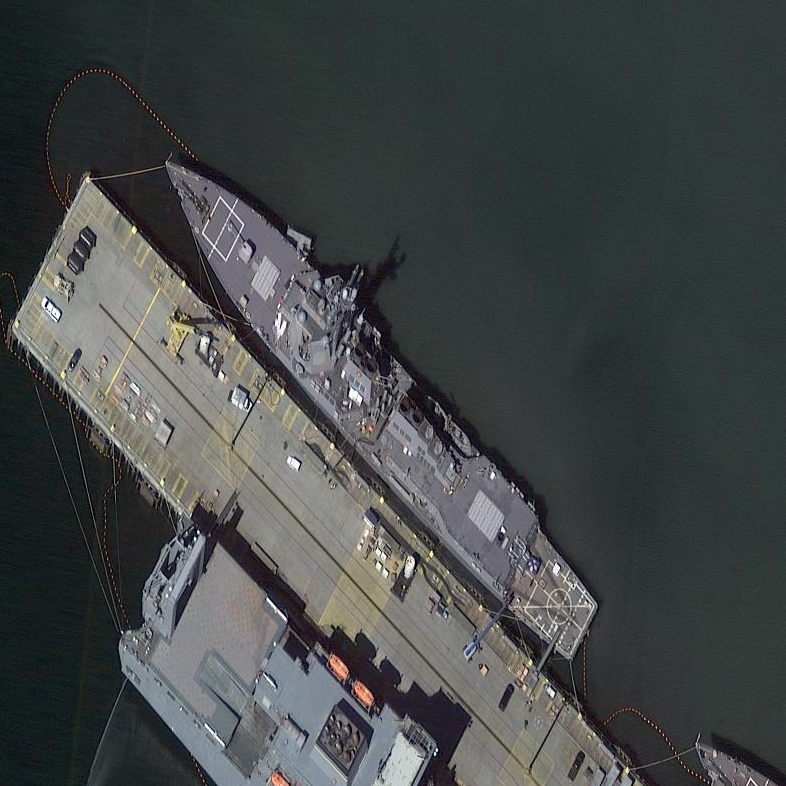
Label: destroyer